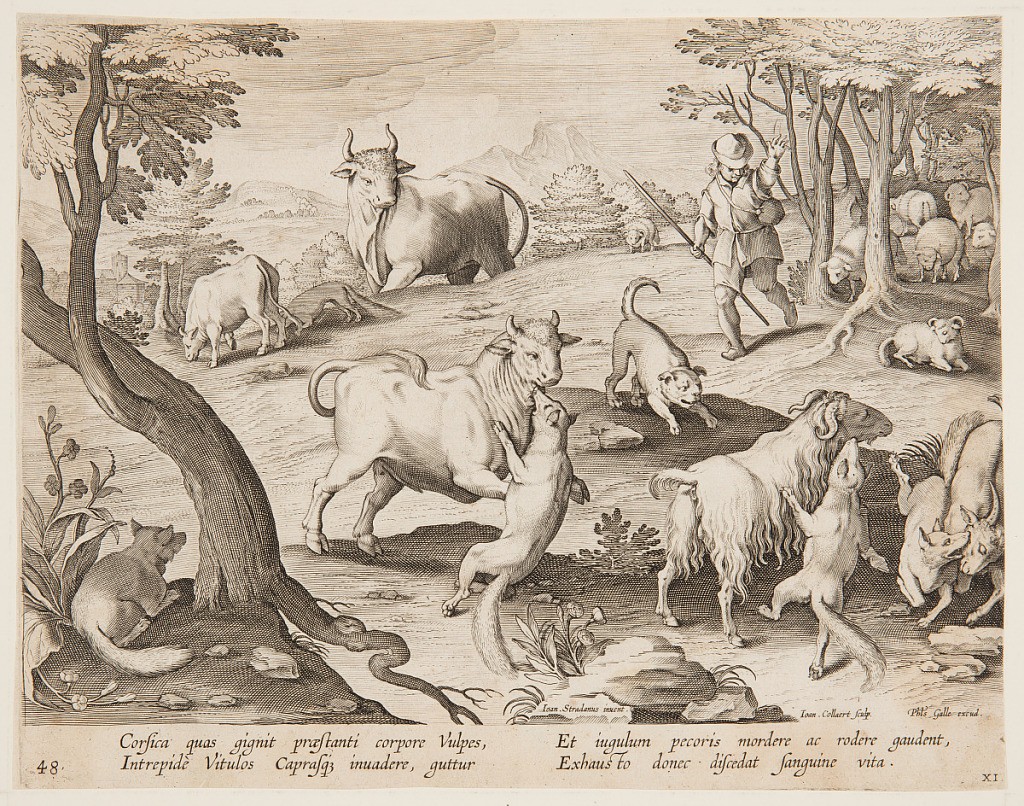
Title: Bulls and goats attacked by foxes
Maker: Jan van der Straet, called Stradanus, Flemish, 1523–1605
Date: ca. 1595
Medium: Engraving on paper
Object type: Print
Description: Horizontal rectangle. In the foreground, foxes attack sheep and a bull. A shepherd and his dog run toward the scene, upper right. Flock of sheep, in background, right. Center: "Ioan. Stradanus invent."; at lower right: "Ioan. Collaert Sculp. Phls Galle excud." Below: "CORSICA GUAS QIGNIT PRAE STANTI."